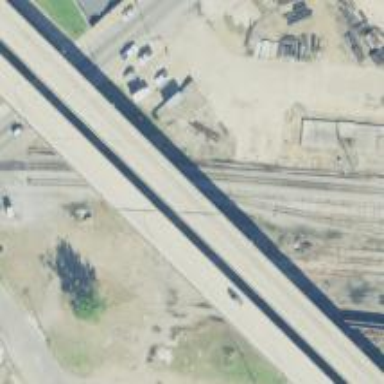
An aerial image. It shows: Railway siding for service.